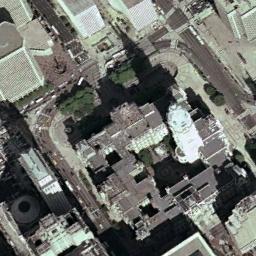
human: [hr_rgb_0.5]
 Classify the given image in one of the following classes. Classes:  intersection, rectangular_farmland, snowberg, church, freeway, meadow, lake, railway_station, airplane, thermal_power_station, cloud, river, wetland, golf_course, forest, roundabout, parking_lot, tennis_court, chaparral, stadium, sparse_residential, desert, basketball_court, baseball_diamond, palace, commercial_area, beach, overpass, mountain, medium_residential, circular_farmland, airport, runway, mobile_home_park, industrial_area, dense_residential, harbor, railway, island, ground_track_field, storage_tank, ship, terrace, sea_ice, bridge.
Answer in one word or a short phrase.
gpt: church